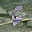
Label: 6